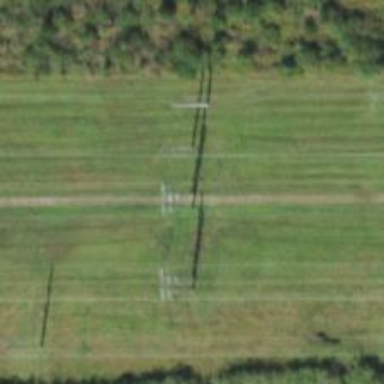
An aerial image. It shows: Power tower.